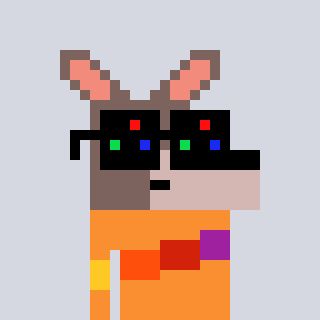
a pixel art character with square black sunglasses, a kangaroo-shaped head and a orange-colored body on a cool background